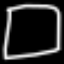
Label: square